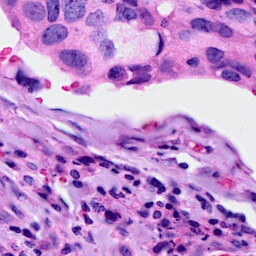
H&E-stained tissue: Breast